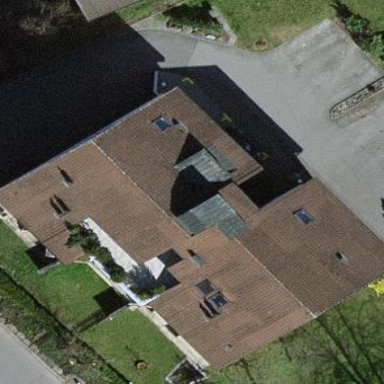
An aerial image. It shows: Apartments building with gabled roof made of brown roof tiles. The orientation of the roof is along the building structure.